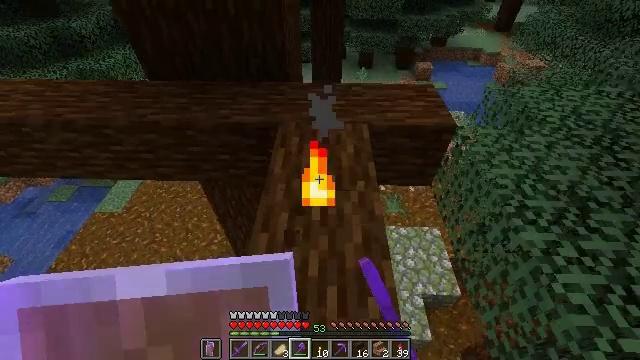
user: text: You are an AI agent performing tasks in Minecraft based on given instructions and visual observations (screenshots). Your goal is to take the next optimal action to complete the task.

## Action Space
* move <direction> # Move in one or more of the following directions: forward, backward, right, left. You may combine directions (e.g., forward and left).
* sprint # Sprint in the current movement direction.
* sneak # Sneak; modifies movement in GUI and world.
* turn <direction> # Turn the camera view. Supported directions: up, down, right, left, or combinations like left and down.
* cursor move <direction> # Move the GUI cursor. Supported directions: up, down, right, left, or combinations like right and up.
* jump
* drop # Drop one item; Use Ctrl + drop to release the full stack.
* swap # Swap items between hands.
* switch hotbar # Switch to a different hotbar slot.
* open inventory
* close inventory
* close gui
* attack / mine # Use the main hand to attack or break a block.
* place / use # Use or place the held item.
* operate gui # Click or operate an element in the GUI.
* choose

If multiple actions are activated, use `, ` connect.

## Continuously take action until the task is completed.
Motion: motion action
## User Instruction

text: Mine the torch on the wall.
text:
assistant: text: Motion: no_op